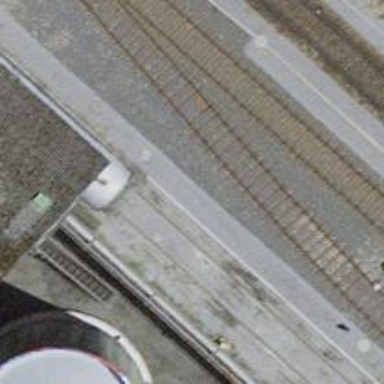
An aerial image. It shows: Single-track spur railway line.